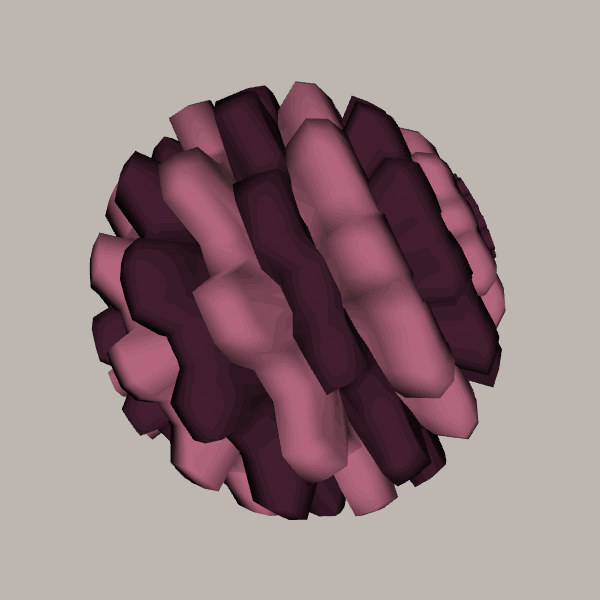
Background: light